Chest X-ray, PA view. Patient: 52 years old, sex M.
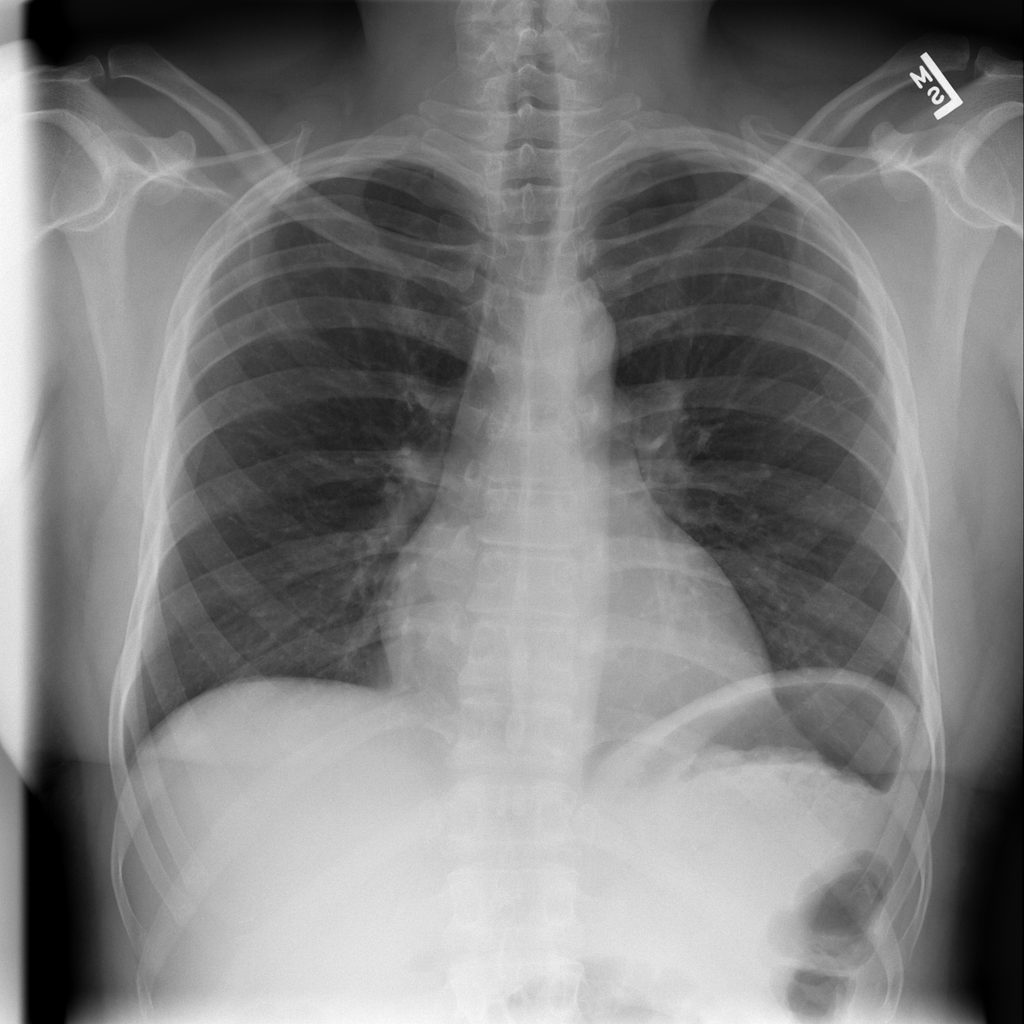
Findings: No Finding